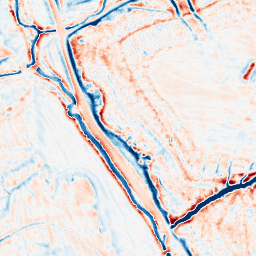
Category: edge_preserving
Decomposition family: bilateral
Decomposition parameters: d: 15
sigma_color: 75
sigma_space: 150
Upsampling method: edge_directed
Upsampling parameters: scale: 4
Upsampling scale: 4